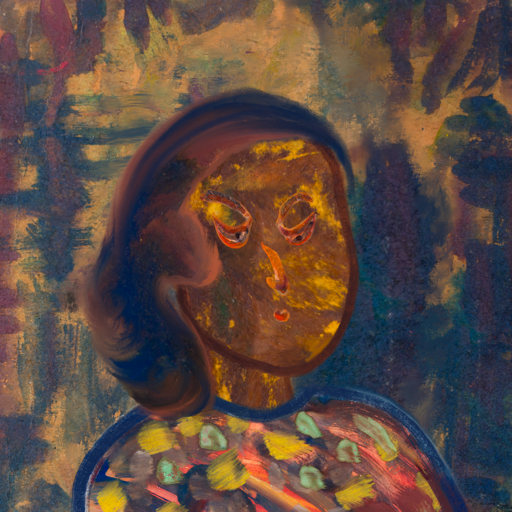
Background: InTheSun, Head And Neck Side: Comrade, Face Side: Hypocrite, Bust: Mother_And_Son_Mother, Hair Side: Mother_And_Son_Son, Head Accessory: Blank, Second Necklace: Blank, Necklace: Blank, Baby: Blank